Aerial crown-view tile of a tropical tree (Barro Colorado Island, Panama), acquired 20250217:
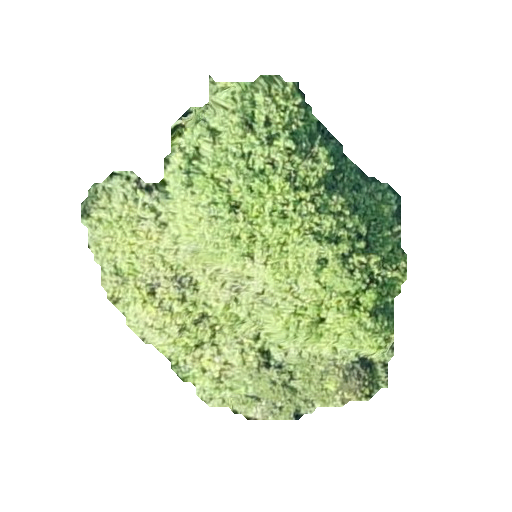
Species: Ficus yoponensis
GBIF accepted scientific name: Ficus yoponensis
Crown area: 112.205 m²